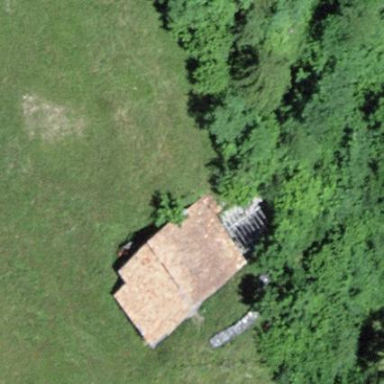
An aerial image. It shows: Cabin.